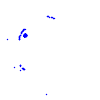
Particle: electron